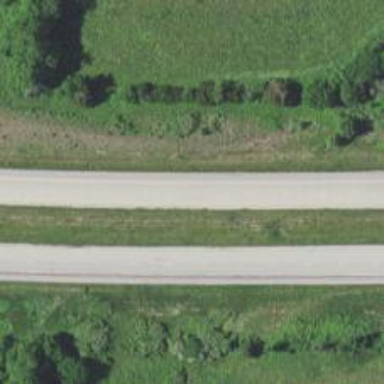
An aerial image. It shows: This image shows trunk highway that functions as expressway.